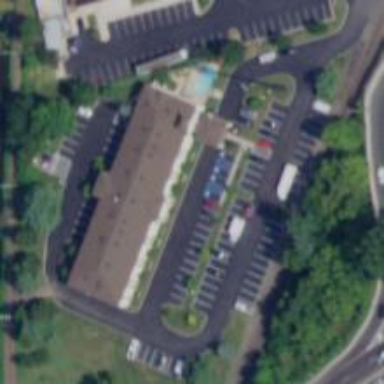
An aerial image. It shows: Hotel building.